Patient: sex M, age 32
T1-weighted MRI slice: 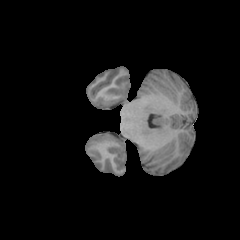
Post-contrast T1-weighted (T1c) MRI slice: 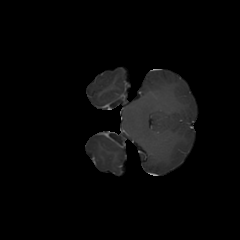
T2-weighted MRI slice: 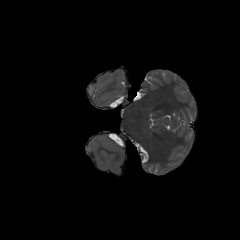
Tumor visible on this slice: no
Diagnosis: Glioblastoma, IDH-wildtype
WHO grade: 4